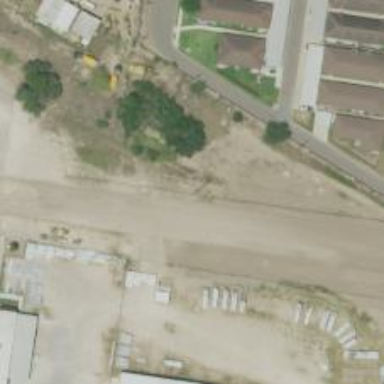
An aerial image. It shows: Power pole.